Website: lowes
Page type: review-order
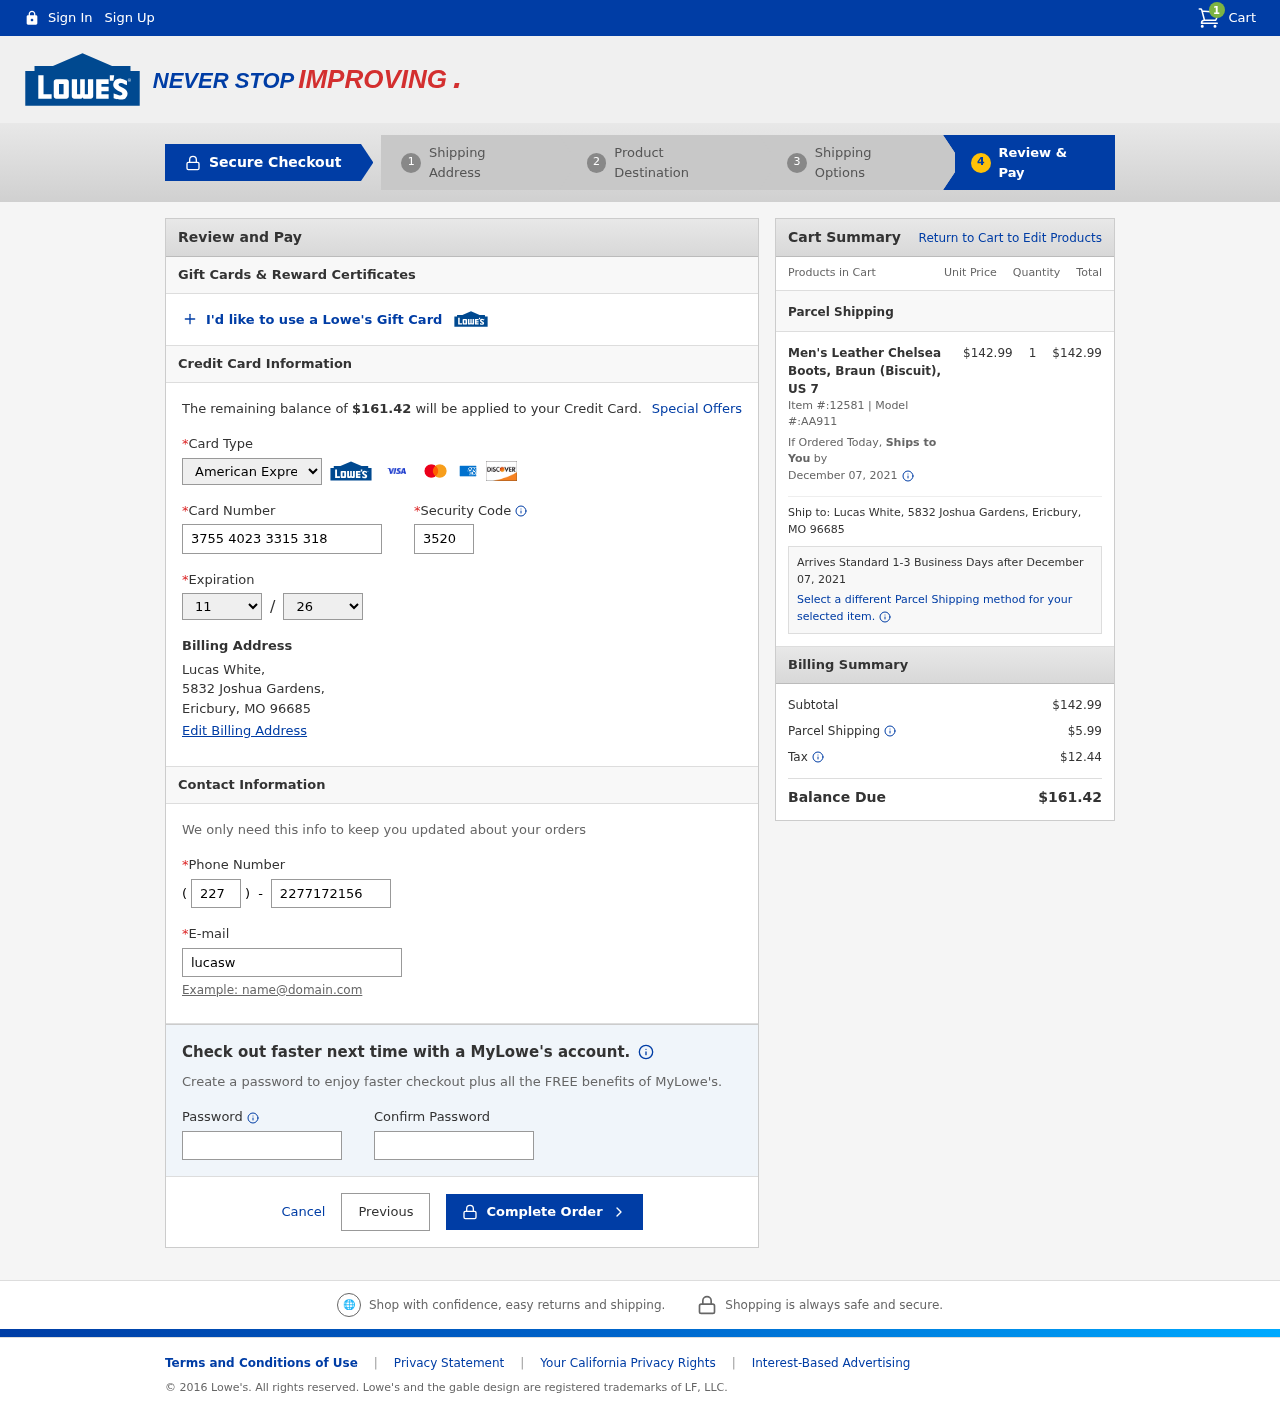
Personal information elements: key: PII_CARD_CVV
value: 3520
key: PII_CARD_EXPIRY_MONTH
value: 11
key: PII_CARD_EXPIRY_YEAR
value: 26
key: PII_CARD_NUMBER
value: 3755 4023 3315 318
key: PII_CARD_TYPE
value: American Express
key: PII_CITY
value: Ericbury
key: PII_EMAIL
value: lucaswhite@hotmail.com
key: PII_FULLNAME
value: Lucas White,
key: PII_PHONE
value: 2277172156
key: PII_PHONE_AREA
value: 227
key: PII_POSTCODE
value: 96685
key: PII_STATE_ABBR
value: MO
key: PII_STREET
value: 5832 Joshua Gardens,
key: PII_FULLNAME2
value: Lucas White
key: PII_STREET2
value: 5832 Joshua Gardens
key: PII_CITY_STATE_ZIP2
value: Ericbury, MO 96685
Product elements: key: PRODUCT1_NAME
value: Men's Leather Chelsea Boots, Braun (Biscuit), US 7
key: PRODUCT1_PRICE
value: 142.99
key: PRODUCT1_QUANTITY
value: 1
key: PRODUCT1_ITEM_NUMBER
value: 12581
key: PRODUCT1_MODEL_NUMBER
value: AA911
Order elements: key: ORDER_NUM_ITEMS
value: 1
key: ORDER_TOTAL
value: $161.42
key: ORDER_SHIPPING_DATE
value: December 07, 2021
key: ORDER_SUBTOTAL
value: $142.99
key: ORDER_SHIPPING_DATE2
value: December 07, 2021
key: ORDER_SUBTOTAL2
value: $142.99
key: ORDER_SHIPPING_COST
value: $5.99
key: ORDER_TAX
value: $12.44